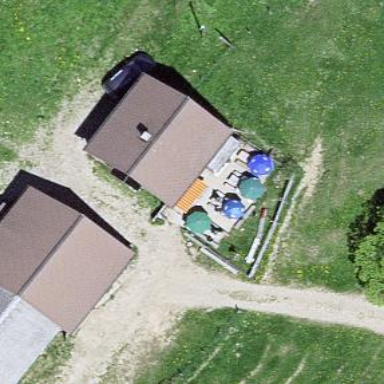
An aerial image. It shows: Outdoor seating area for leisure.